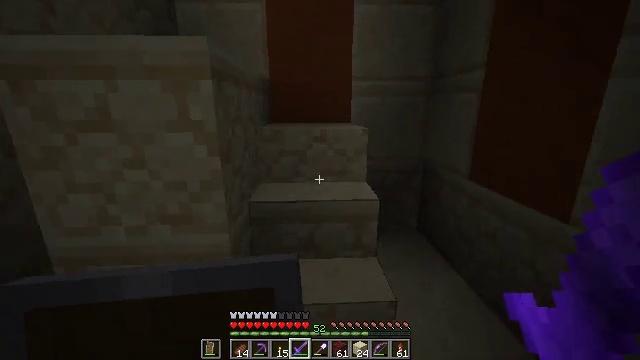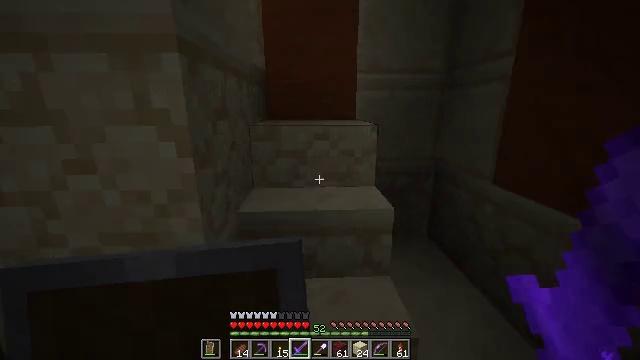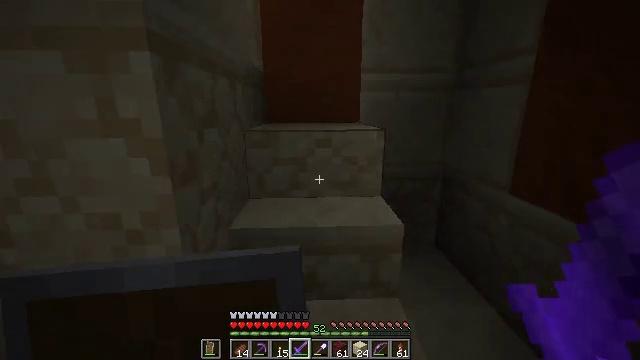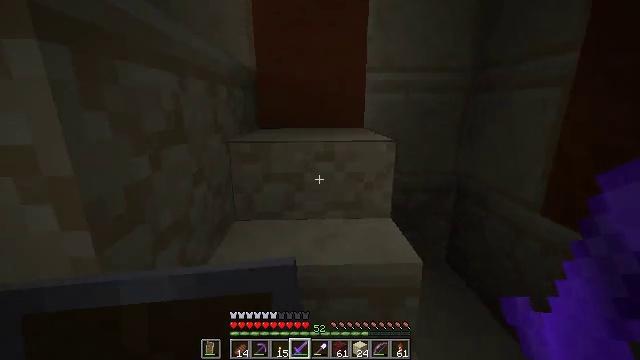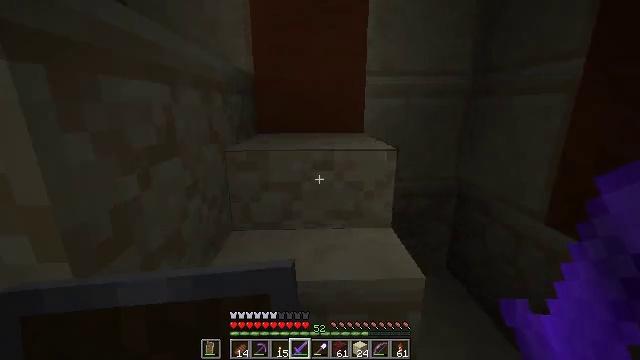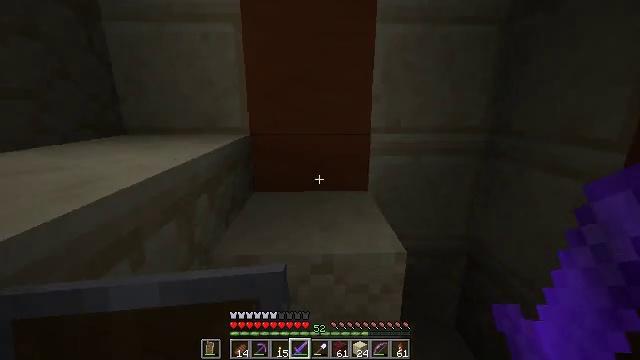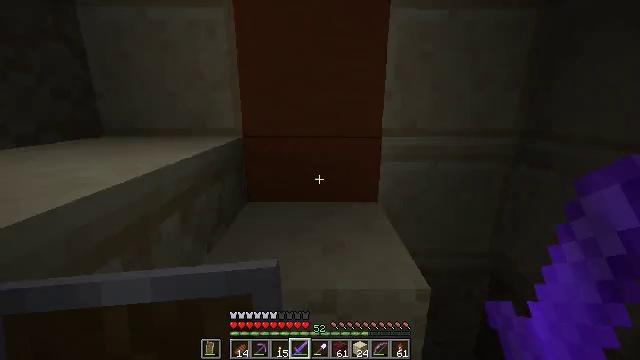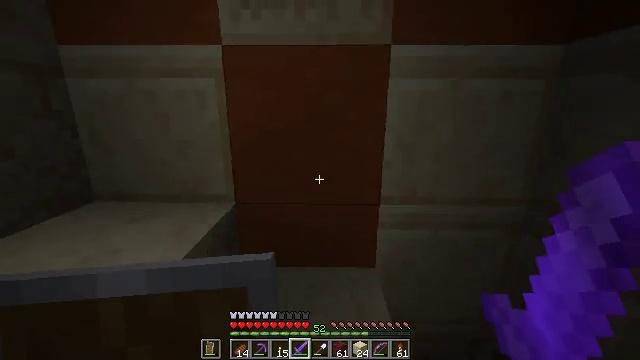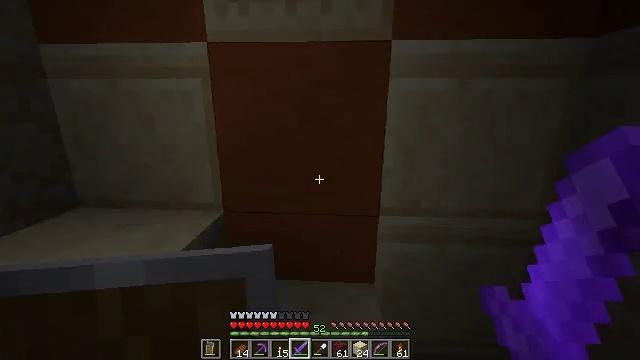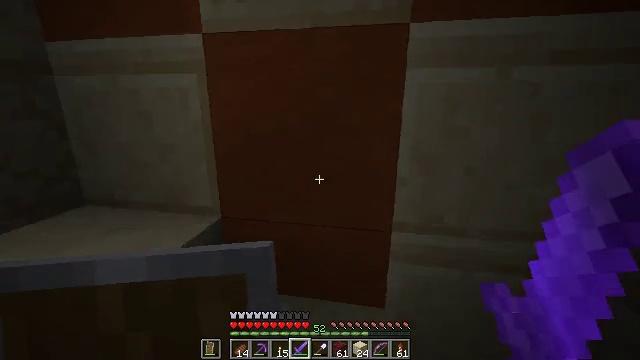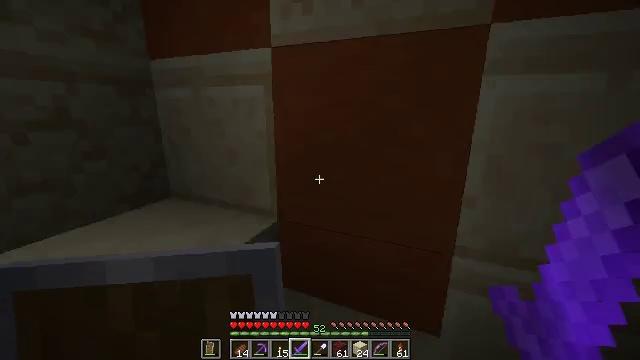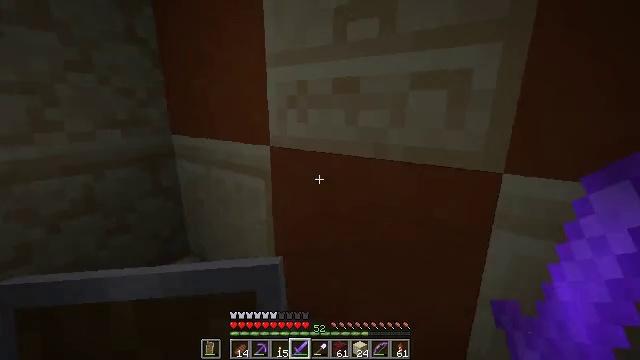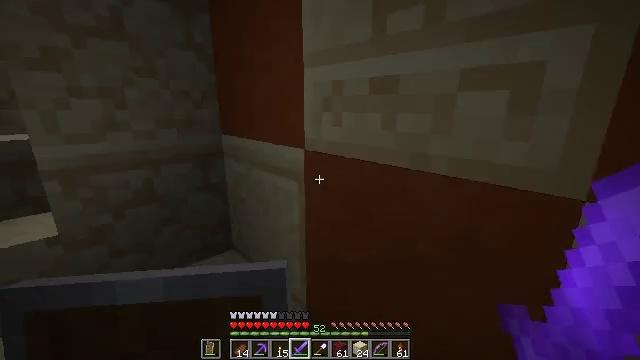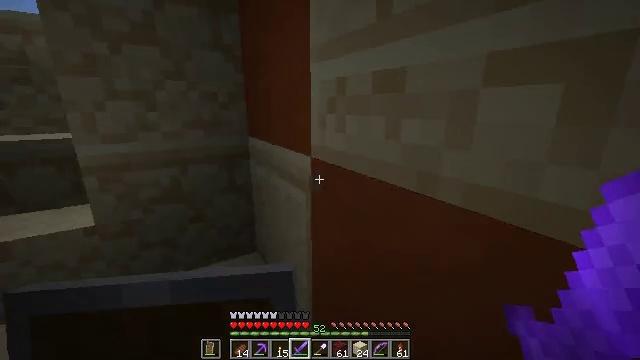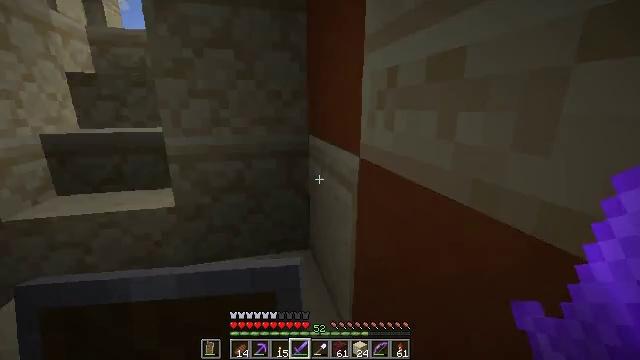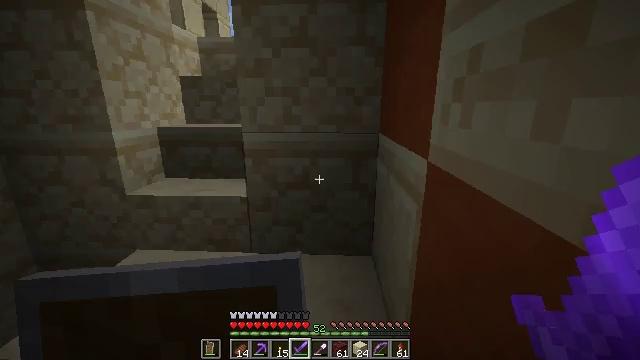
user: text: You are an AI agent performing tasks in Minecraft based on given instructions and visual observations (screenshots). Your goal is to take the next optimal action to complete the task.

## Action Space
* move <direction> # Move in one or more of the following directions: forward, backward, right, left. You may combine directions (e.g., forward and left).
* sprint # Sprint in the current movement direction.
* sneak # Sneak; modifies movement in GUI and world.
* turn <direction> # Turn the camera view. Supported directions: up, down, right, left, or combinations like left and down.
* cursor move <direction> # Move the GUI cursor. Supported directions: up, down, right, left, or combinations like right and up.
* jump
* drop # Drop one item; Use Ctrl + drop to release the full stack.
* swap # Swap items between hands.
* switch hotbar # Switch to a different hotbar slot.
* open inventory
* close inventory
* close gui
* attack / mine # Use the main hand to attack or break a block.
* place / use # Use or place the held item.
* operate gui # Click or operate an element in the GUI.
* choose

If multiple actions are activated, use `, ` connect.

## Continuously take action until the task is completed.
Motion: motion action
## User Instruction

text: Retrieve the brewing stand by breaking it.
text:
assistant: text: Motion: move forward
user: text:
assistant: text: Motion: move forward
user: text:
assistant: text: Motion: move forward
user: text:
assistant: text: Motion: move forward
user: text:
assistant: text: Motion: move forward
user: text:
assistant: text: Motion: move forward, turn left
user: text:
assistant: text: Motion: move forward and move right, turn left
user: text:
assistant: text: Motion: move forward and move right, turn left
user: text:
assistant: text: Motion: move forward and move right, turn left
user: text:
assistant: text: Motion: move forward and move right, turn left
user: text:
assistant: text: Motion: move forward and move right, turn left
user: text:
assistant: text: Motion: move forward and move right, turn left
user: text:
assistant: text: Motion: move forward and move right, turn left
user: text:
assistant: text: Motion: move forward and move right, turn left
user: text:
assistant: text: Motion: move forward and move right, turn left
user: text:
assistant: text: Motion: move forward and move right, turn left
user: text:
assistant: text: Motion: move forward and move right, turn left
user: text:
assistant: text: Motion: move forward and move right
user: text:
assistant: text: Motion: move forward and move right, turn left
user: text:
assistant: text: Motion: move forward and move right, turn left and down
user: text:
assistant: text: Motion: move forward and move right, turn left
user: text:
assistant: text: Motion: move forward and move right, turn left
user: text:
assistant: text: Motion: move forward and move right, turn left
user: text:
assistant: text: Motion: no_op
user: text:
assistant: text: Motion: no_op
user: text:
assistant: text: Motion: move forward
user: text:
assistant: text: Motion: move forward
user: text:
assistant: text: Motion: move forward
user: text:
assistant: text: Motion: move forward
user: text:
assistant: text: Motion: move forward, turn right and up